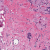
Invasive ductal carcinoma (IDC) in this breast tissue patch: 0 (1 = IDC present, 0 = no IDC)